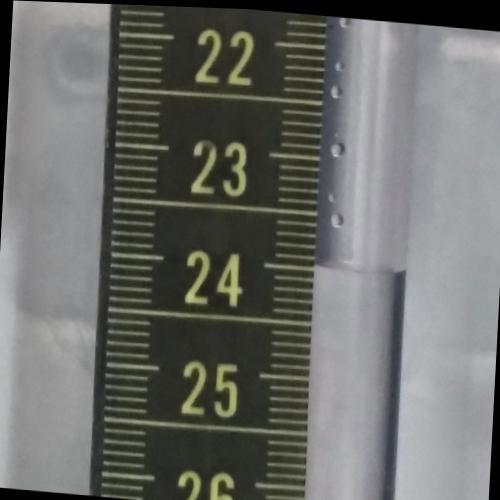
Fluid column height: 24.0 cm